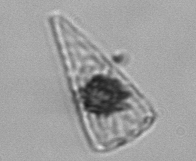
Label: Licmophora